Field crop: maize
Growth stage: 2
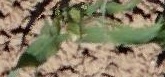
Species: maize